Field crop: maize
Growth stage: 2
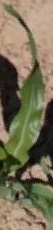
Species: maize